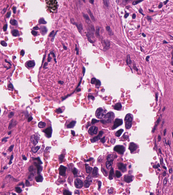
Tumor epithelial tissue: yes
Tumor-associated stroma tissue: yes
Normal tissue: no